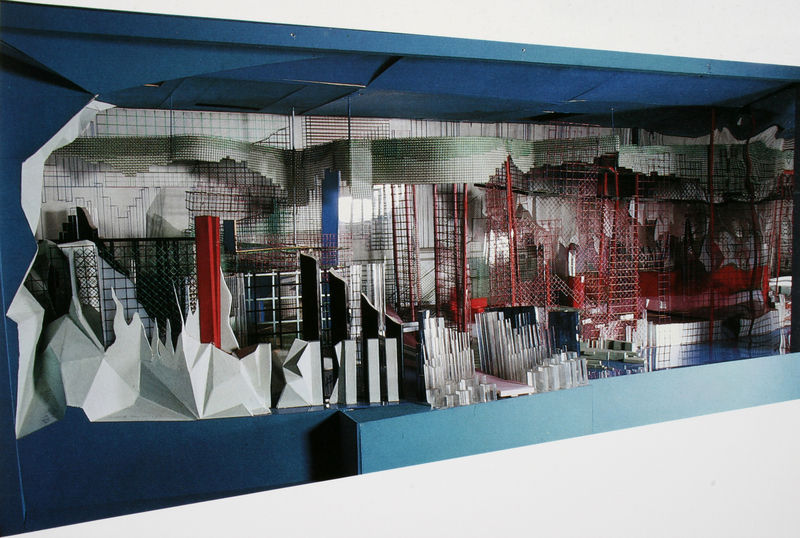
Titel: Shadow House, Projekt, Modellansicht
Künstler: Peter Cook
Schlagwörter: gitter, höhle, relief, stangen, einblick, objekt, draht, installation, aufbau